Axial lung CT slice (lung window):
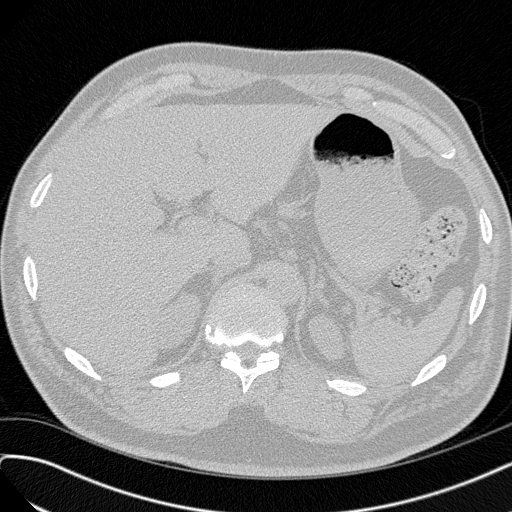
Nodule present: no